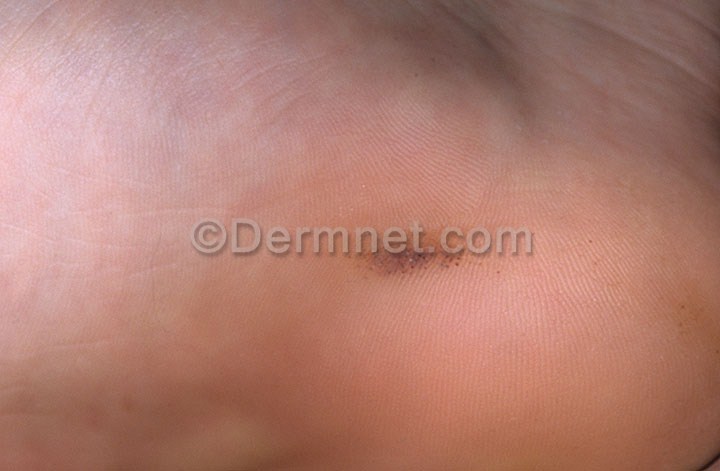
Disease: Warts Molluscum and other Viral Infections